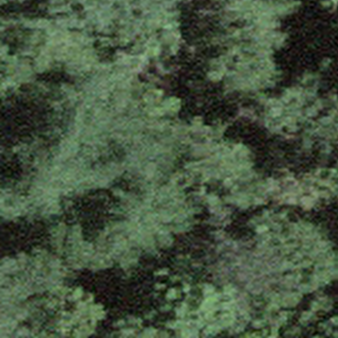
Label: other